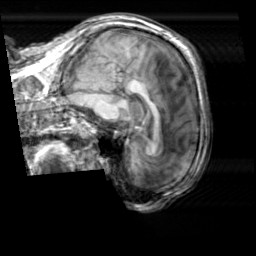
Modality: T1w
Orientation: sagittal
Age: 64
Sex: male